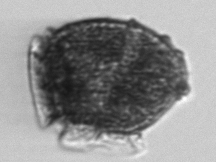
Label: Dinophysis_norvegica